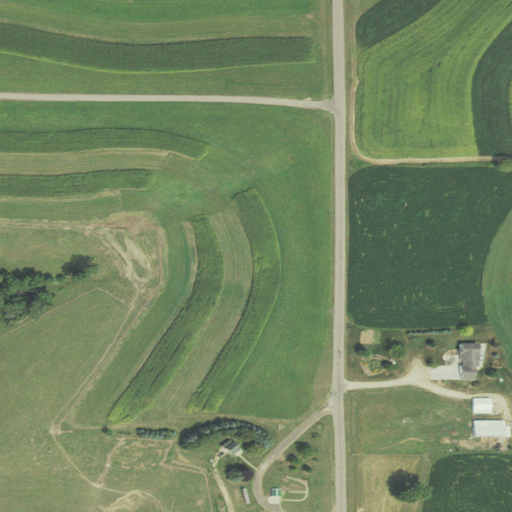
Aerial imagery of ridge(s) in Wisconsin named Brown Ridge containing pasture, cultivated crops, open development, low intensity development, deciduous forest, and mixed forest